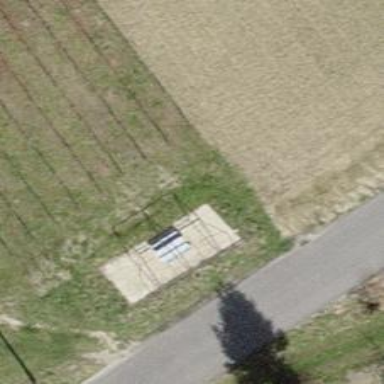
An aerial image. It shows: Picnic site with bench for relaxation.